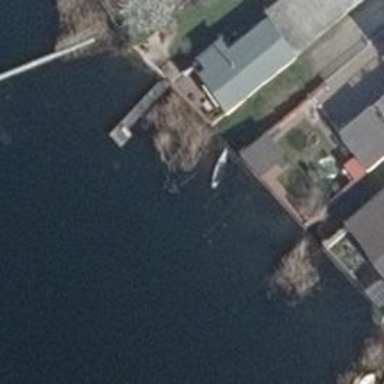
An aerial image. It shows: Man-made pier.